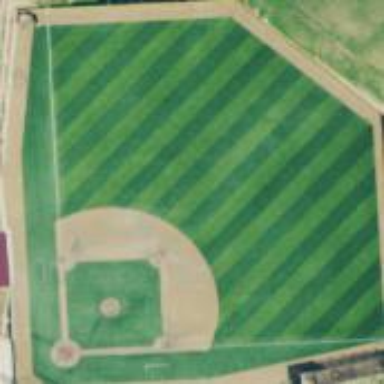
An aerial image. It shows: Baseball pitch for leisure and sports activities.